Question: How to remove constrains from UIView?

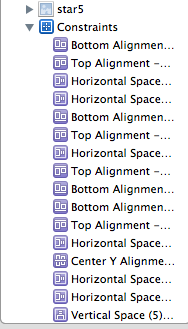
Answer: Uncheck 'Use Autolayout' checkbox, under the first tab of the Xcode Utility Area